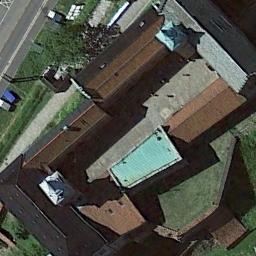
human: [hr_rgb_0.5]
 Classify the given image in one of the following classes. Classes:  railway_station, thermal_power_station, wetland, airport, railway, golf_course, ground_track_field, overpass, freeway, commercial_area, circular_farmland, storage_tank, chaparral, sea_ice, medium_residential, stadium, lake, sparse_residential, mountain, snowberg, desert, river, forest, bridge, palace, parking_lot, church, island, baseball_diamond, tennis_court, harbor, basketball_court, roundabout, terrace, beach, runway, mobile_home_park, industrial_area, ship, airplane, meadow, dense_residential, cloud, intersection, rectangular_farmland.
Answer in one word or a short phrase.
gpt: palace